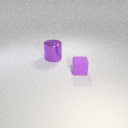
large purple metal cylinder behind small purple rubber cube